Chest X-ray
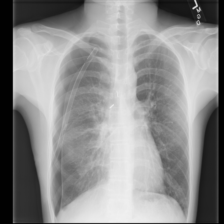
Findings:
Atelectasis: negative
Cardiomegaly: negative
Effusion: negative
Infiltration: negative
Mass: negative
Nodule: negative
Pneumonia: negative
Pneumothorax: negative
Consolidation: negative
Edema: negative
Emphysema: negative
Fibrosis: negative
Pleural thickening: negative
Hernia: negative